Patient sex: F
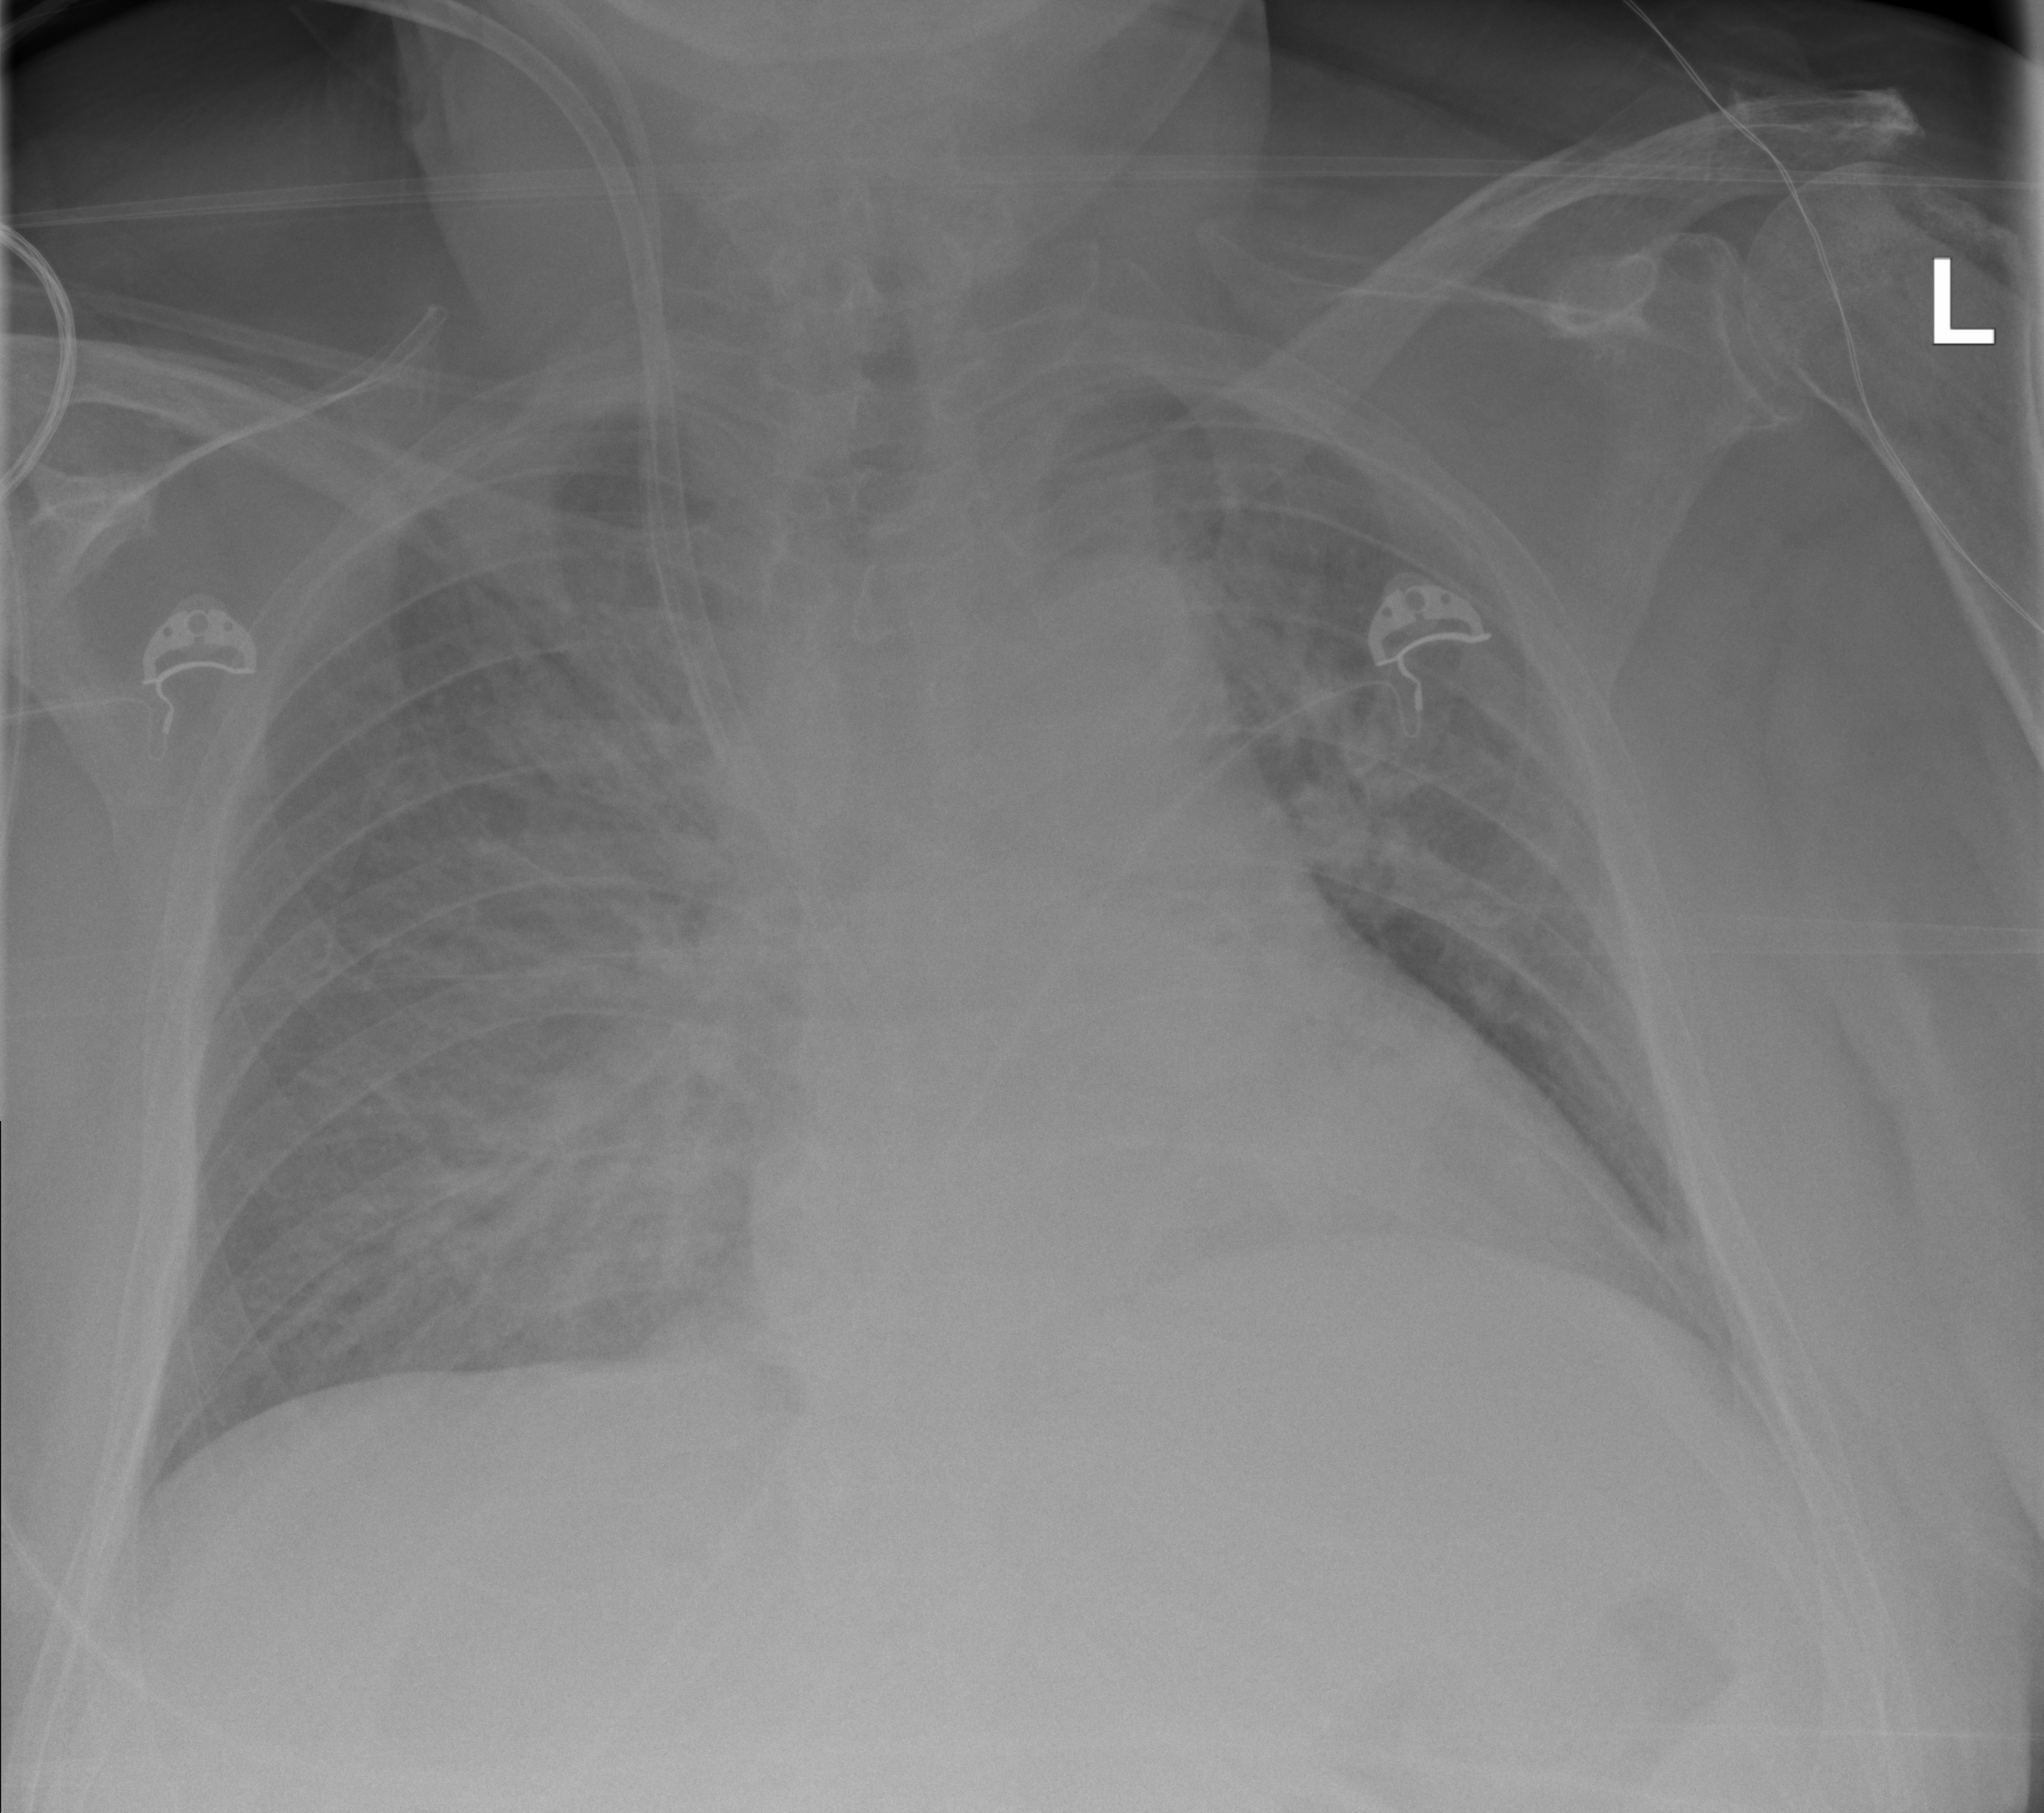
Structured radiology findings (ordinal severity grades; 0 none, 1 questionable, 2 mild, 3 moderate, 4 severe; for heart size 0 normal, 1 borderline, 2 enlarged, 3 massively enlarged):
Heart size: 2
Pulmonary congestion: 2
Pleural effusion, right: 2
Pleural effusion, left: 0
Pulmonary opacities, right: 2
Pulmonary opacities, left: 2
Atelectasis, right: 0
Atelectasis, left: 2